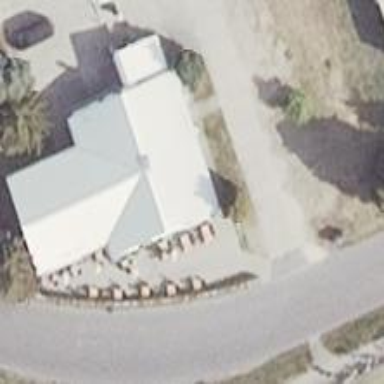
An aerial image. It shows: Restaurant.